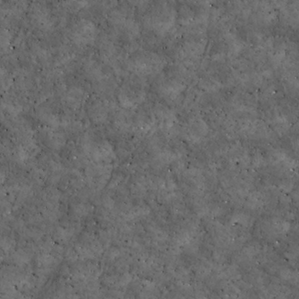
Label: non_frost